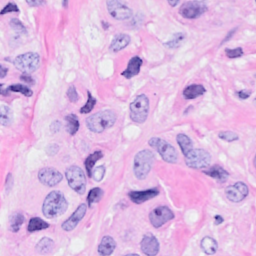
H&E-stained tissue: Breast